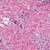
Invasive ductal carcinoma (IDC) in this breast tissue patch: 0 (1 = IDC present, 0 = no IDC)